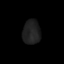
Tissue: skin
Cell type: T cells
Senescence score: 0.2407
Nuclear area (px): 416
Mean DAPI intensity: 31.998